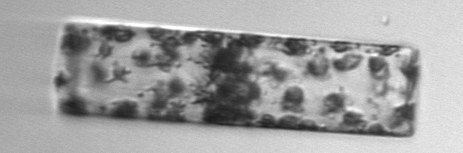
Label: Guinardia_flaccida